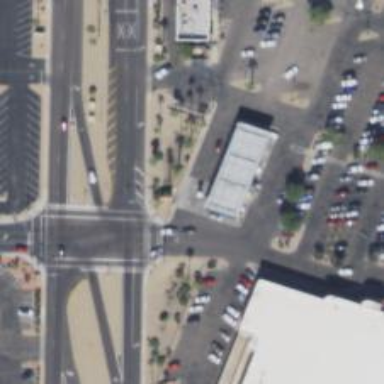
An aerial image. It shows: Solid stop line on the road marking.